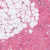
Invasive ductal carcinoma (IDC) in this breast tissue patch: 0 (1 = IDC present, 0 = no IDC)